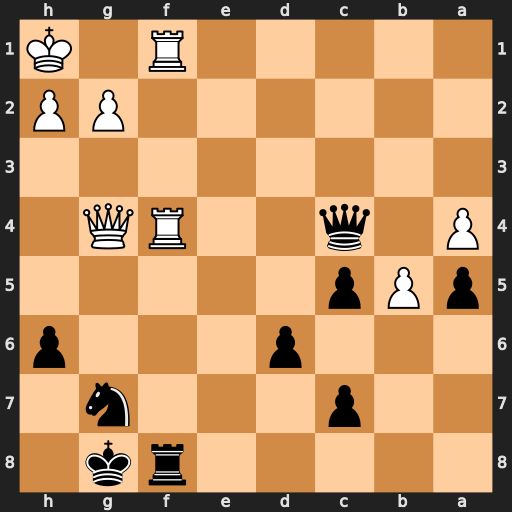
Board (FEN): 5rk1/2p3n1/3p3p/pPp5/P1q2RQ1/8/6PP/5R1K
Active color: b
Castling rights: -
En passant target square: -
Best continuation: Qxf1+ Rxf1 Rxf1#